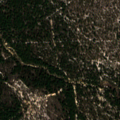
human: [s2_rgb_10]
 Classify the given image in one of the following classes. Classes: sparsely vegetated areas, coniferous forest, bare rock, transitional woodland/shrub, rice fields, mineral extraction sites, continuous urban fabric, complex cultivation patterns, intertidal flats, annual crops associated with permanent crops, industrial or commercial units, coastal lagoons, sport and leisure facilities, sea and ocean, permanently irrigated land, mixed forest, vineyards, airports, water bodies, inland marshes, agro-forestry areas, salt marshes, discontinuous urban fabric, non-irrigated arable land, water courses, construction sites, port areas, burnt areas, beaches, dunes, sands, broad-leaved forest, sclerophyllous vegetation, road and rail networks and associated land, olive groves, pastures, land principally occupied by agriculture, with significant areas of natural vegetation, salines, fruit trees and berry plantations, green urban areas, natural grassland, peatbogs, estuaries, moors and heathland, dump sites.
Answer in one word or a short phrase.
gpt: broad-leaved forest, coniferous forest, mixed forest, transitional woodland/shrub